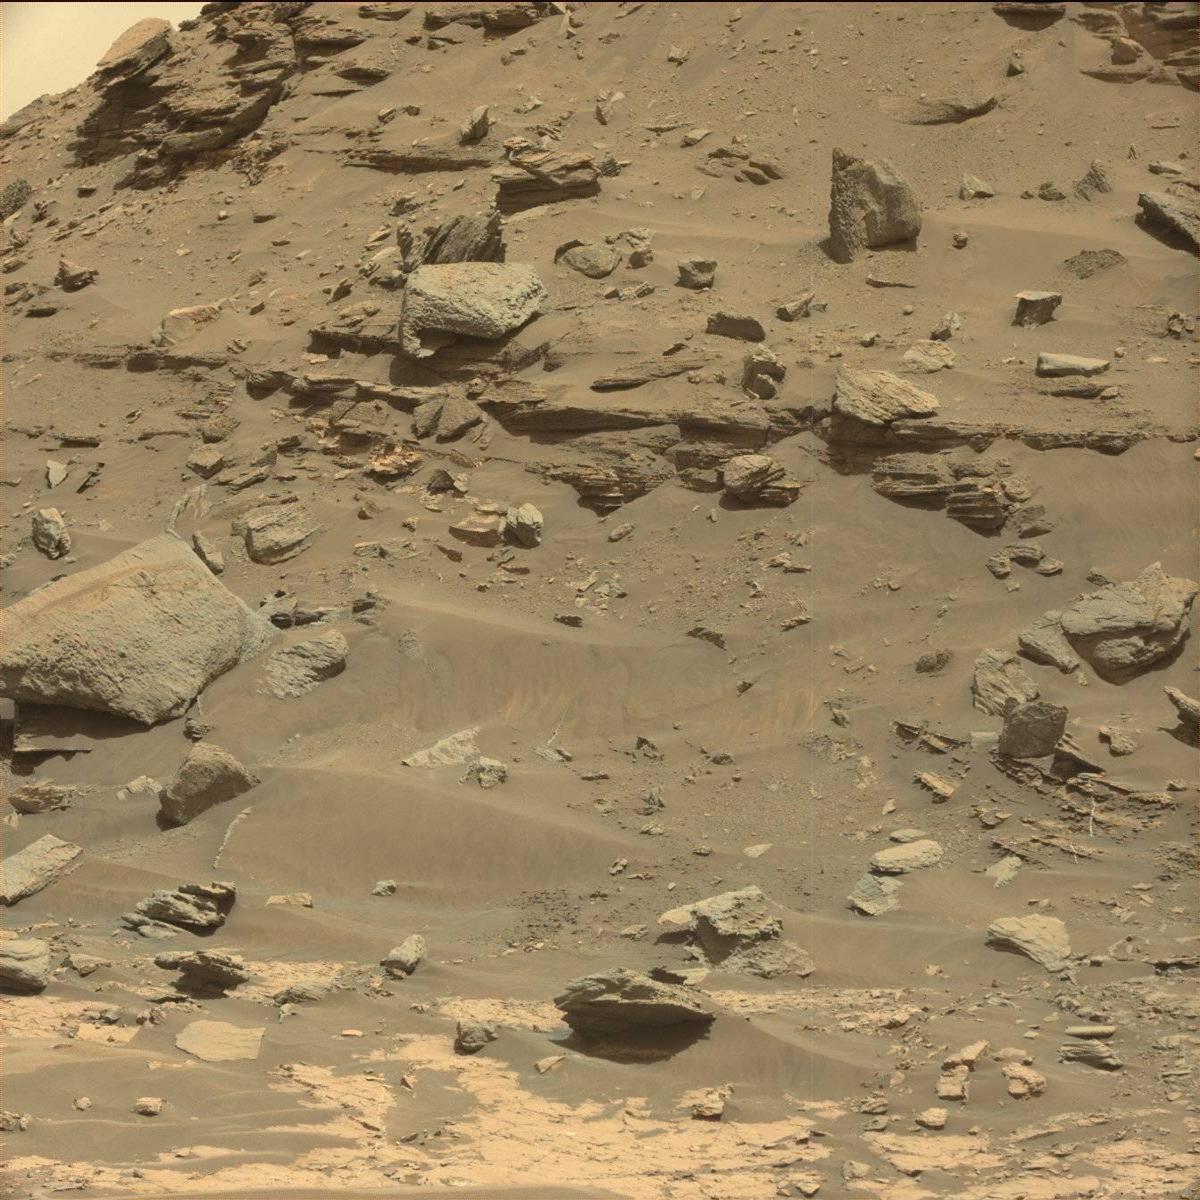
Terrain classes present: Bedrock, Sand / Soil, Sky